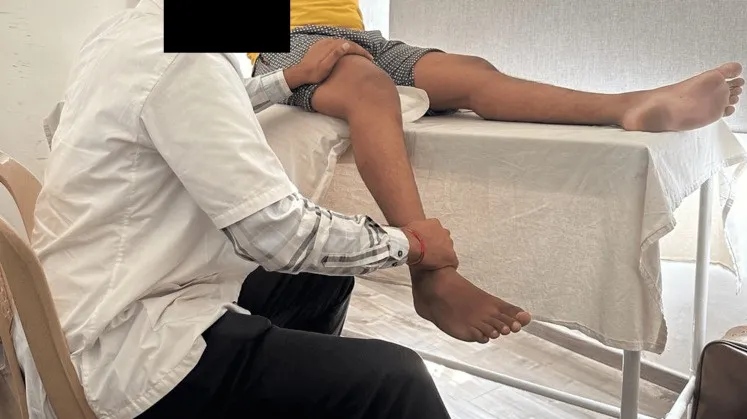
Patient being treated by performing myofascial release technique.
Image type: medical_photograph (skin_photograph)